Aerial crown-view tile of a tropical tree (Barro Colorado Island, Panama), acquired 20250512:
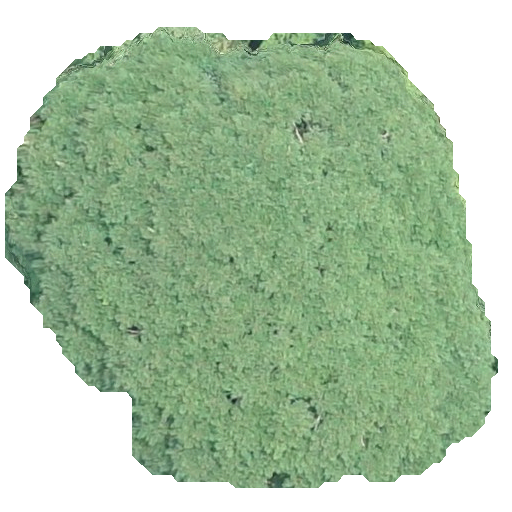
Species: Jacaranda copaia
GBIF accepted scientific name: Jacaranda copaia
Crown area: 257.671 m²